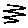
Label: zigzag